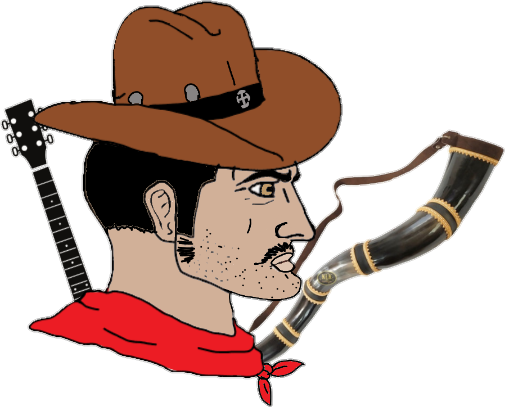
Label: 4_Yes_Chad